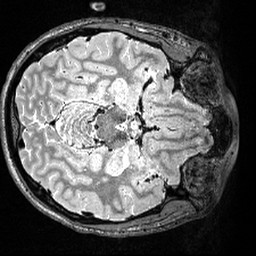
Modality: T2w
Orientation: axial
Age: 23
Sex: male